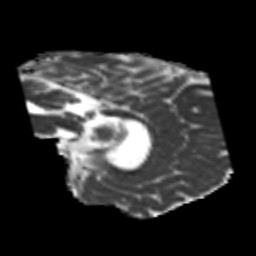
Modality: MD
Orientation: sagittal
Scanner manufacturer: siemens
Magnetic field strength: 3 T
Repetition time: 6.8 s
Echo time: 0.093 s